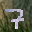
Label: 7